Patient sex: F
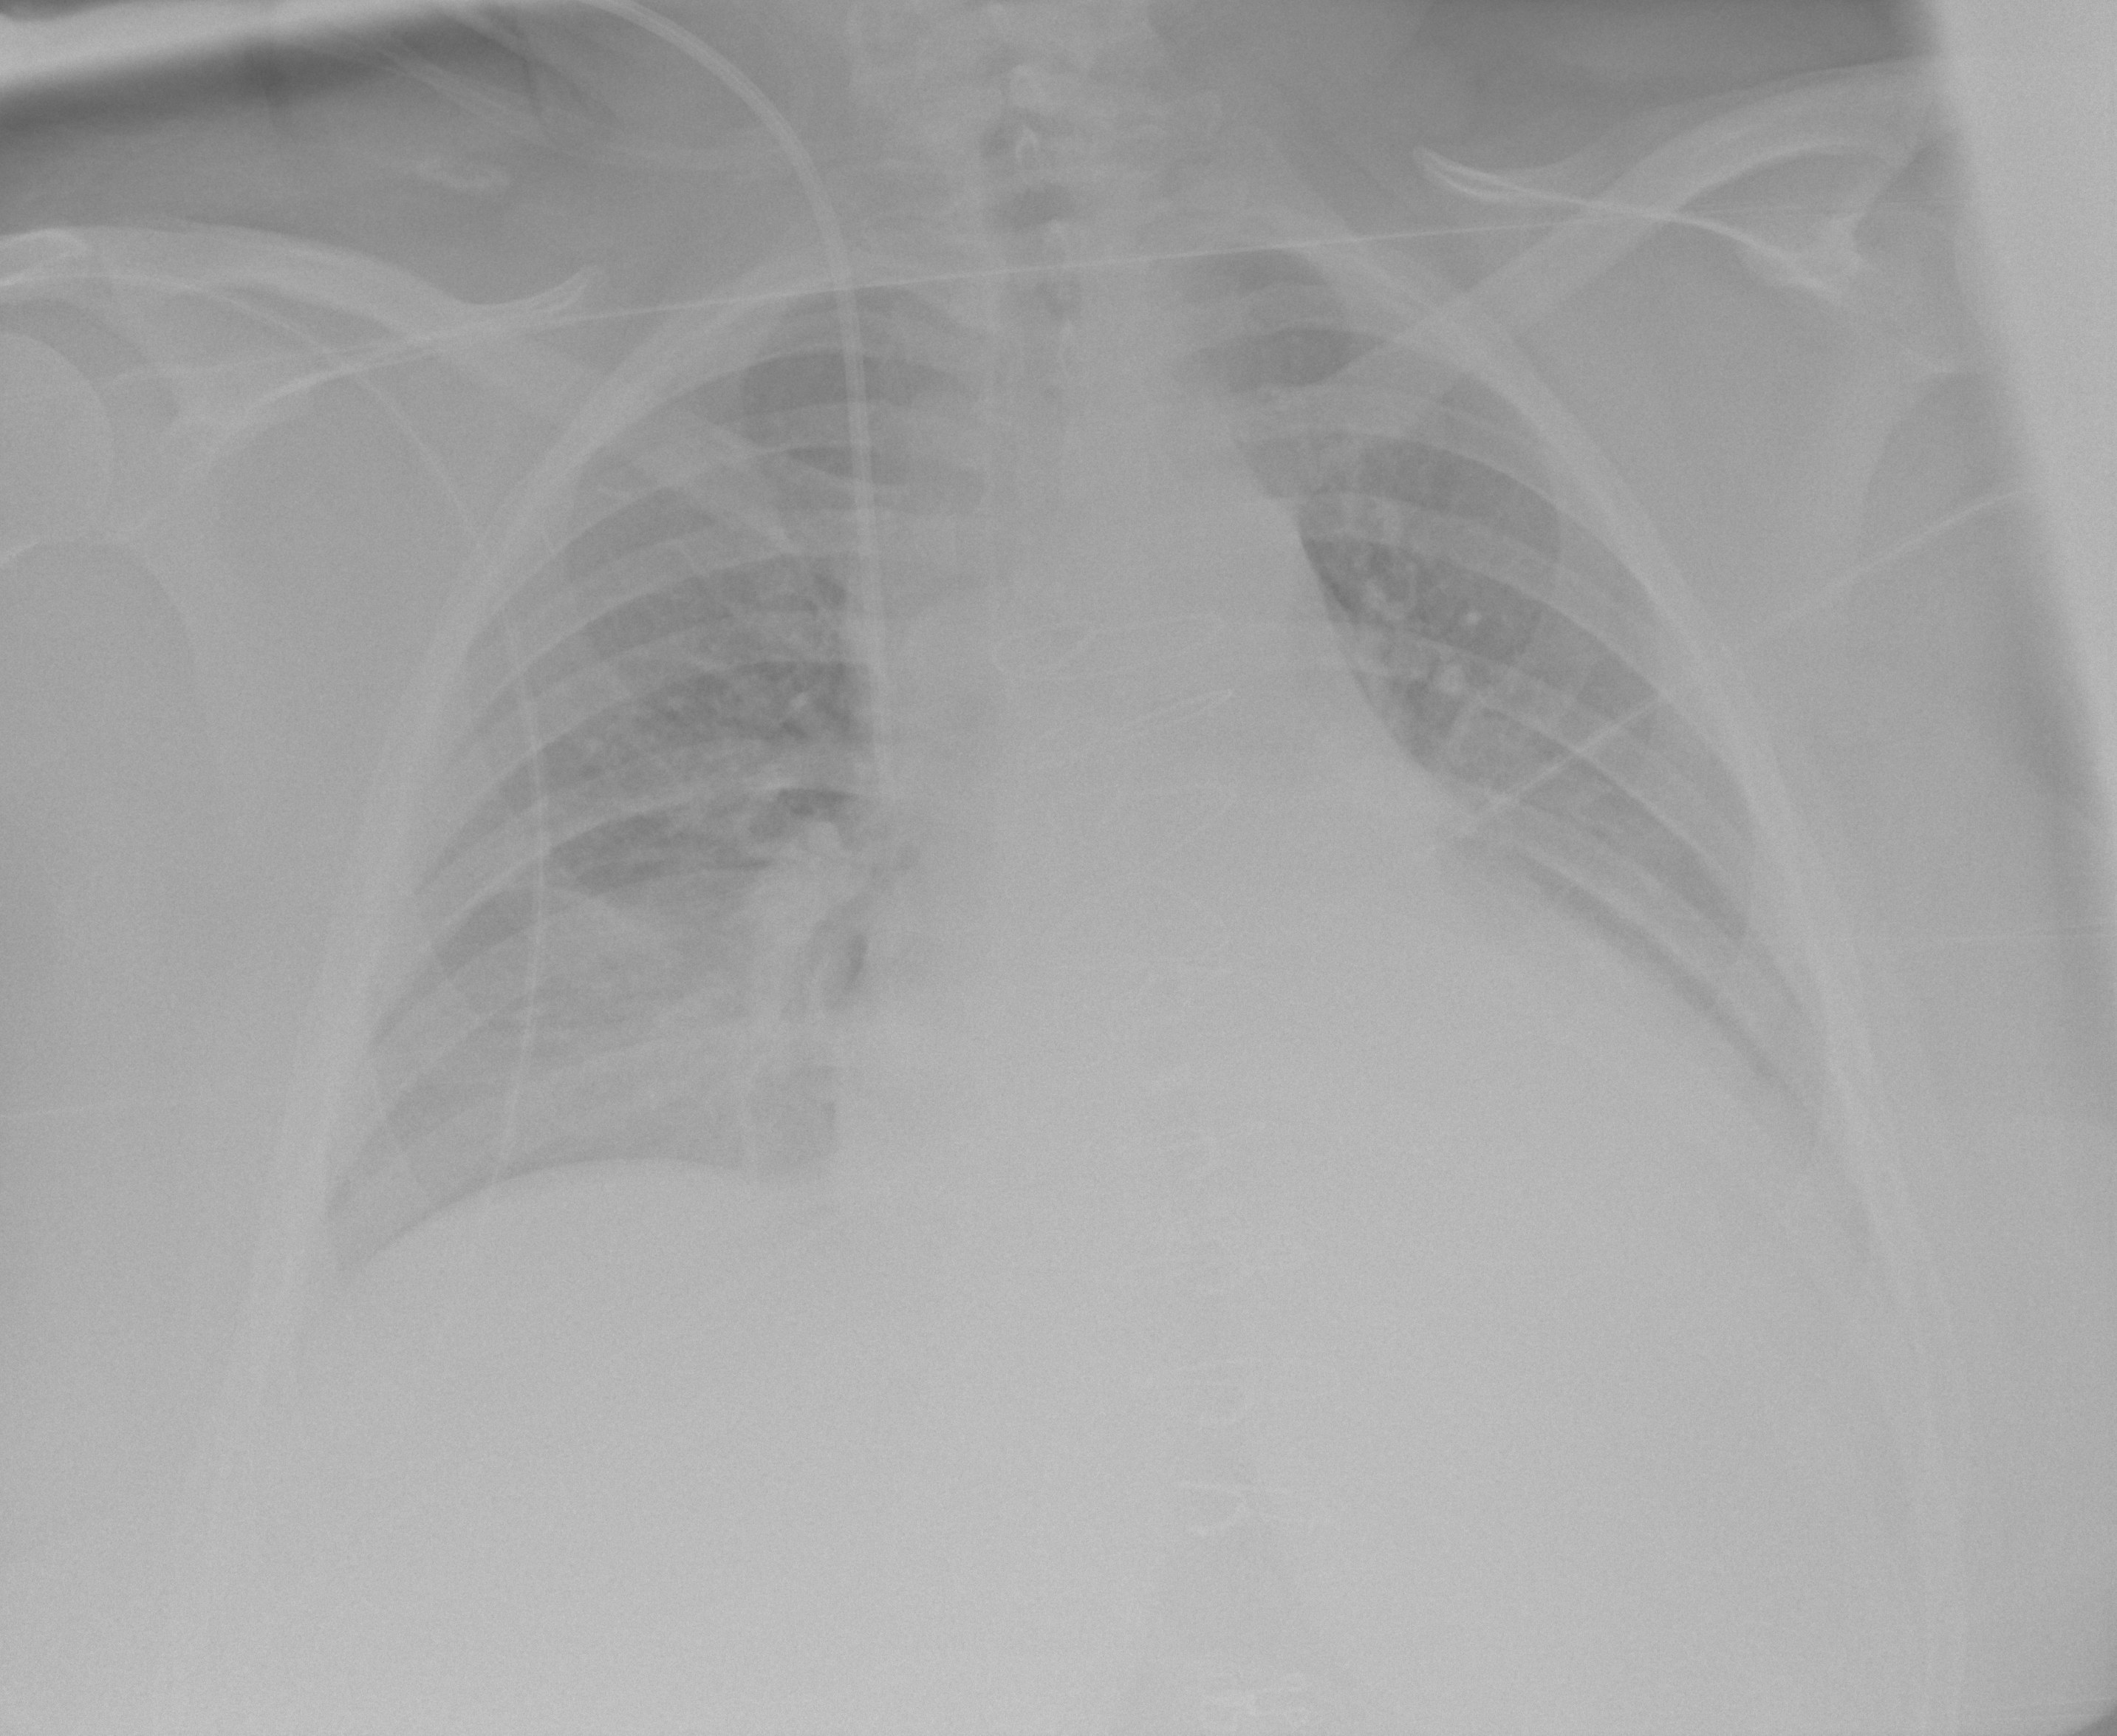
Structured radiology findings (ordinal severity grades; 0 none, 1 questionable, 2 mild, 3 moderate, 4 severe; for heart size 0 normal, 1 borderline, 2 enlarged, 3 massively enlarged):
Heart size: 3
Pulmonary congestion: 2
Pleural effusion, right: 2
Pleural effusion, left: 2
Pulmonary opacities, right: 2
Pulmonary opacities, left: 0
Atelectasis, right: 2
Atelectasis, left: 2